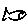
Label: fish